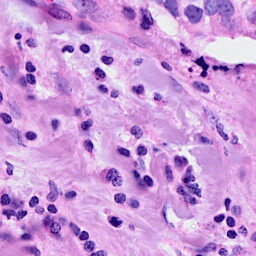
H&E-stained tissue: Breast